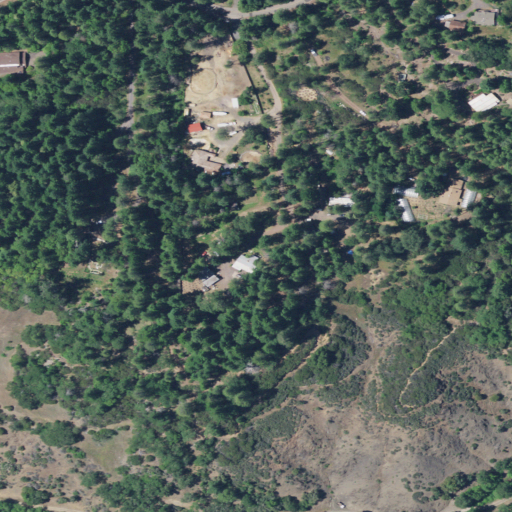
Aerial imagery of plain(s) in California named Hopper Flat containing evergreen forest, shrub, mixed forest, and open development